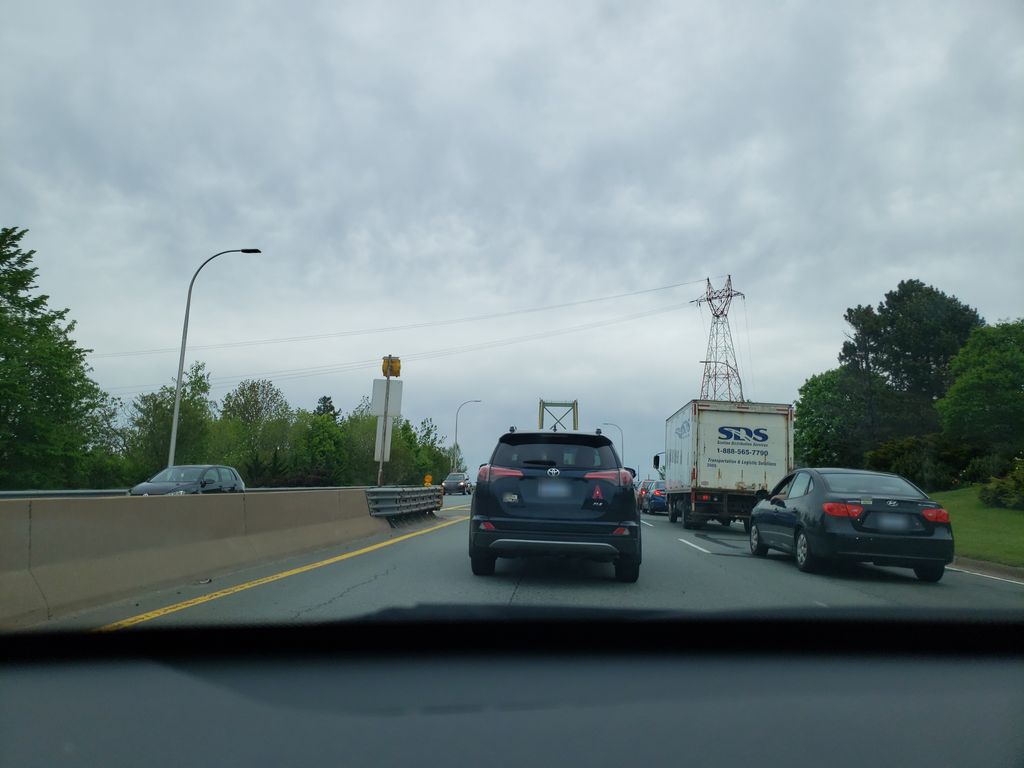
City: halifax